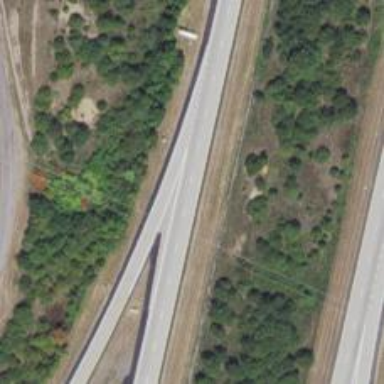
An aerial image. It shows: Motorway junction.